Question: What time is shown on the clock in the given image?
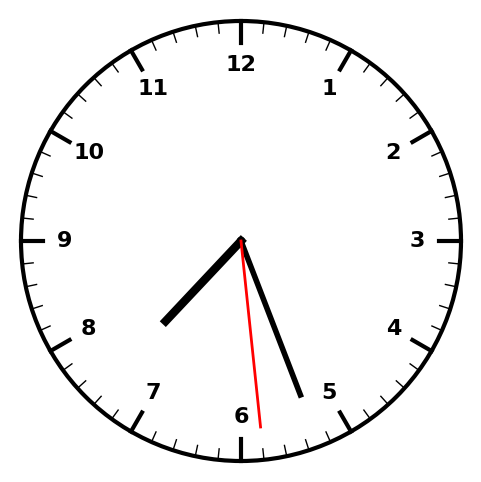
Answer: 07:26:29